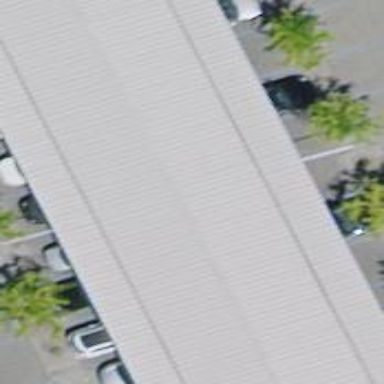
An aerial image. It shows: View of roof of building.